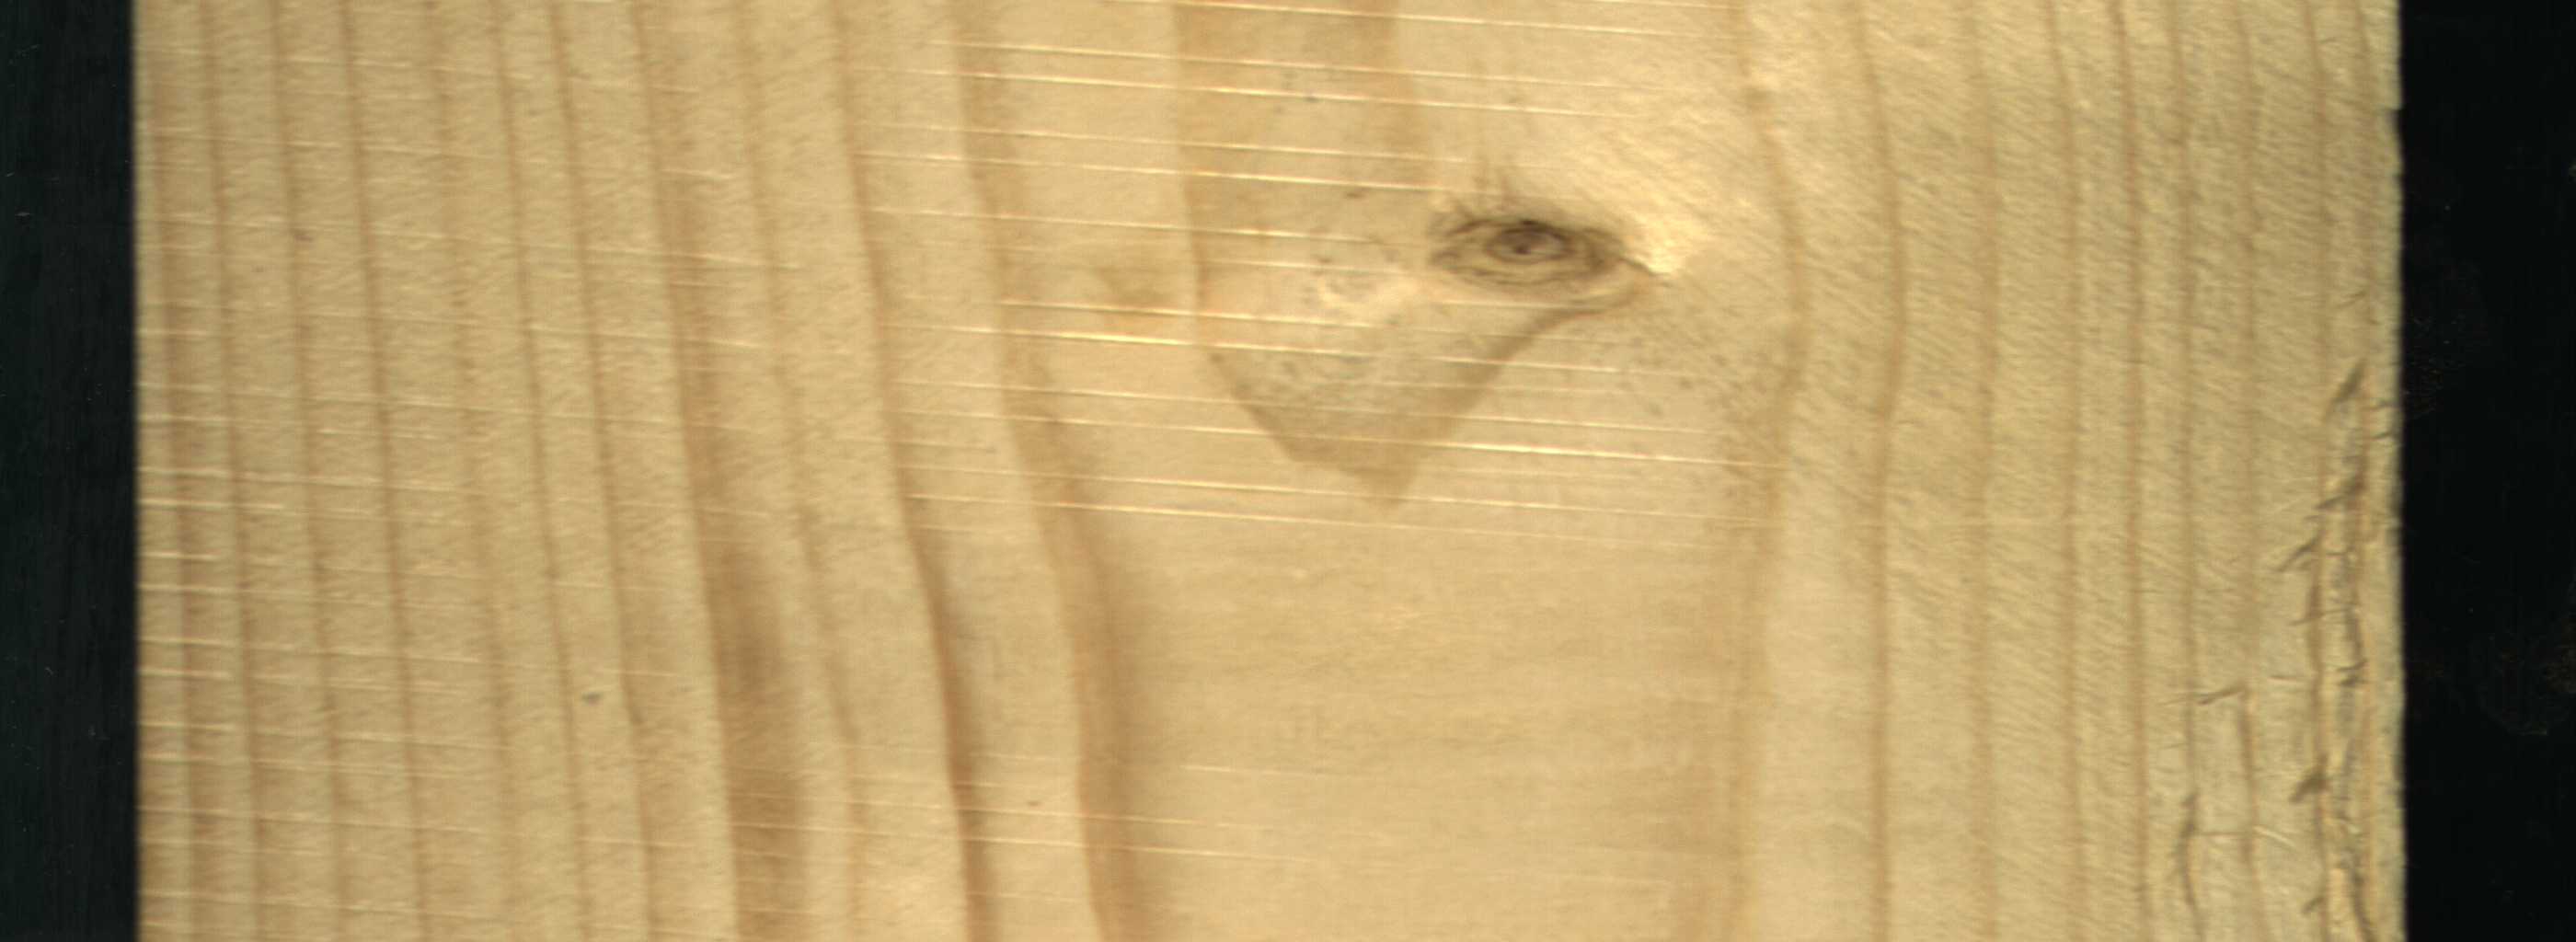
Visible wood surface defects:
Live_Knot